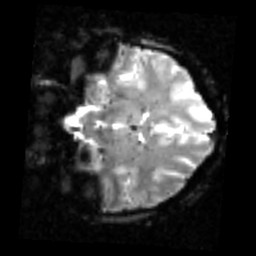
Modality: inplaneT2
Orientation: coronal
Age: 35
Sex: male